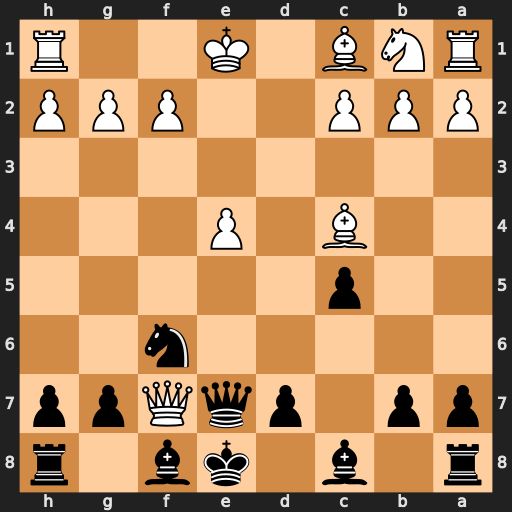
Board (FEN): r1b1kb1r/pp1pqQpp/5n2/2p5/2B1P3/8/PPP2PPP/RNB1K2R
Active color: b
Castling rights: KQkq
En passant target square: -
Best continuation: Qxf7 Bxf7+ Kxf7